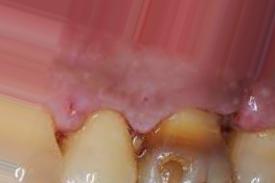
Condition: Tooth Discoloration